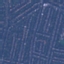
Land use / land cover class: Residential